Interaction volume radius: 5 \u00c5
Interaction volume height: 25 \u00c5
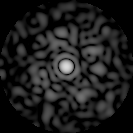
Disorder parameter: 0.8377